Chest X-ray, AP view. Patient: 54 years old, sex F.
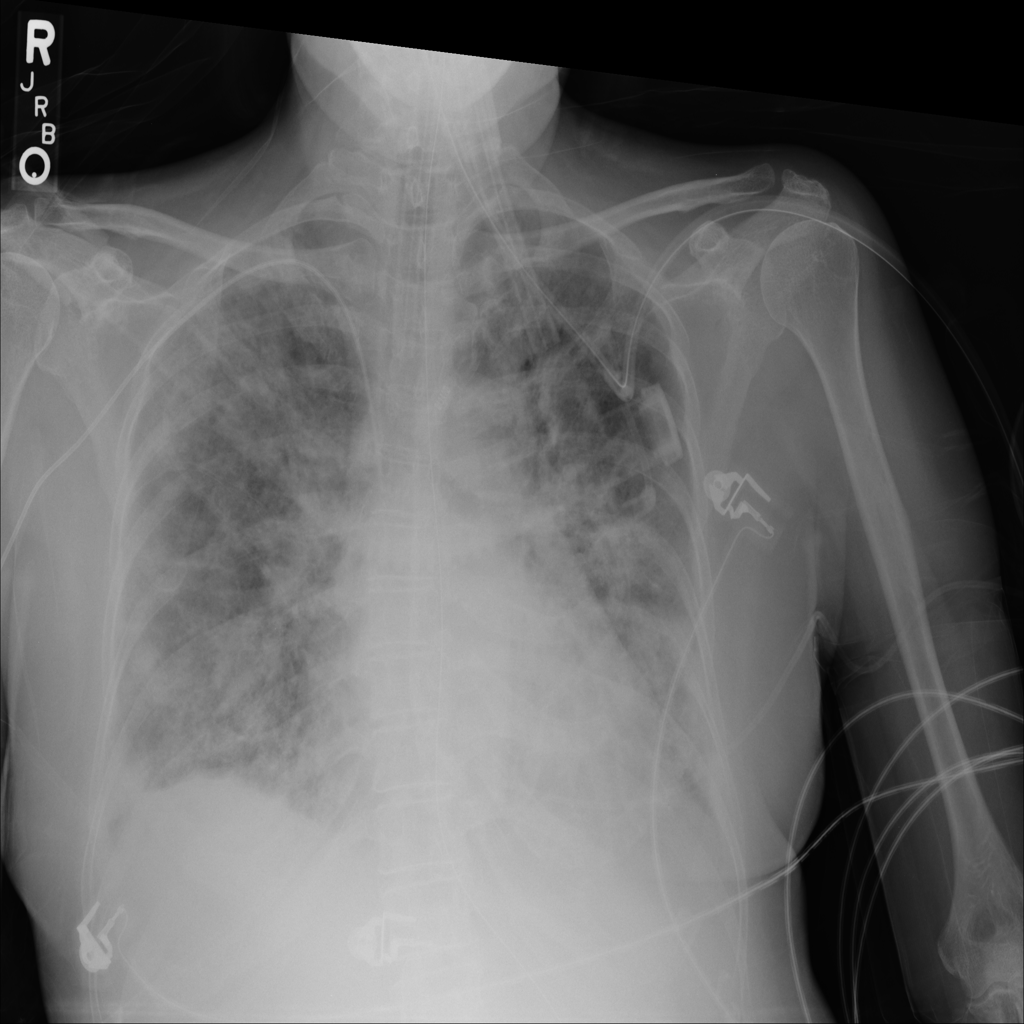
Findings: No Finding